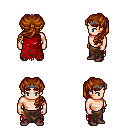
a pixel art fantasy rpg character, male body template, human, light skin, red tattered cape, robe skirt, brunette princess hairstyle, iron tiara, maroon shoes, four views (front, back, left, right), 2x2 character sprite sheet, small pixel art, hard edges, no anti-aliasing